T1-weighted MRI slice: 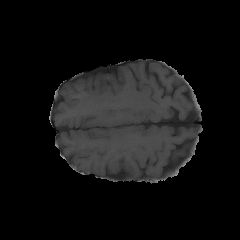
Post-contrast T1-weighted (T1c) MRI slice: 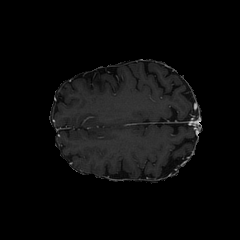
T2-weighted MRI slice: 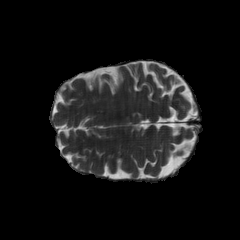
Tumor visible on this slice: no